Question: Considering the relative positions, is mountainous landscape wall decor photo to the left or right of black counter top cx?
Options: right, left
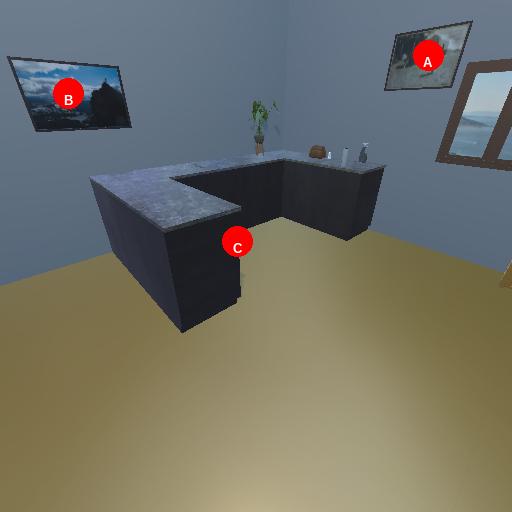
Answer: right